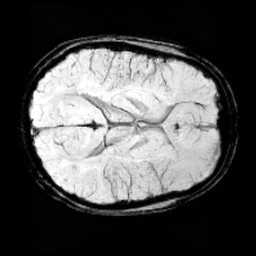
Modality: minIP
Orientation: axial
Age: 10
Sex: female
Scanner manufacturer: siemens
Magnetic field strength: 3 T
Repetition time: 0.027 s
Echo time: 0.02 s